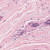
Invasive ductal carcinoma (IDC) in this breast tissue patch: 0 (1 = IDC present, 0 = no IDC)